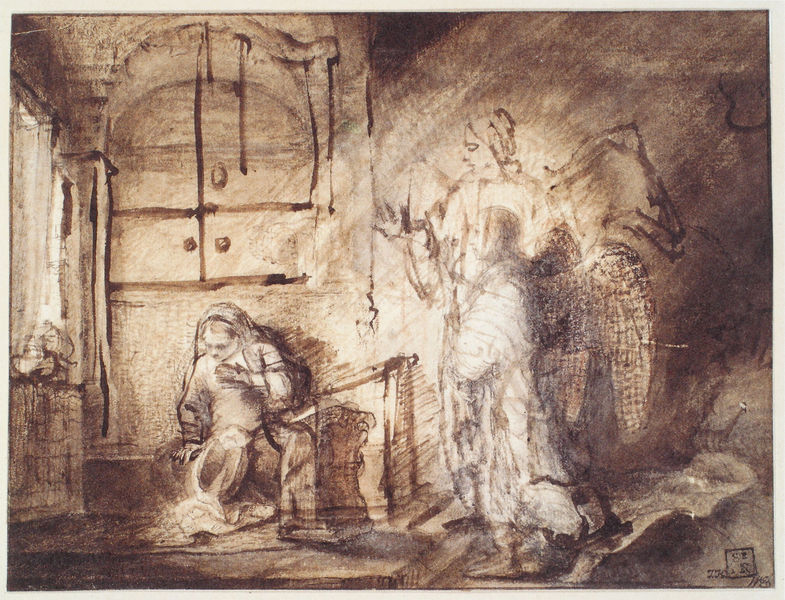
Titel: Die Verkündigung an Maria
Künstler: Constantijn van Renesse
Institution: Berlin, Staatliche Museen, Kupferstichkabinett
Schlagwörter: dunkel, flügel, hand, mann, weiß, sitzen, braun, fenster, licht, skizze, zeichnung, dame, architektur, stehen, signatur, sonne, boden, engel, kopftuch, unscharf, hell dunkel, gefäß, gespenst, stempel, entwurf, pult, heiligenschein, erscheinung, herz, unfertig, heilig, maria, rötel, verkündigung, geist, dunkeö, pultz, mariä empfängniss